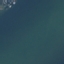
Label: SeaLake